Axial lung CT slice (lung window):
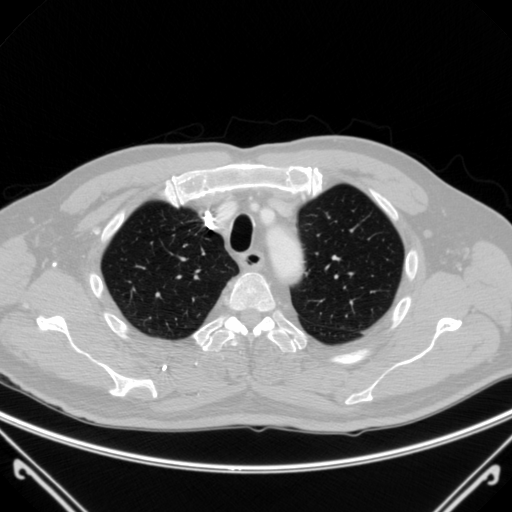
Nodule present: no